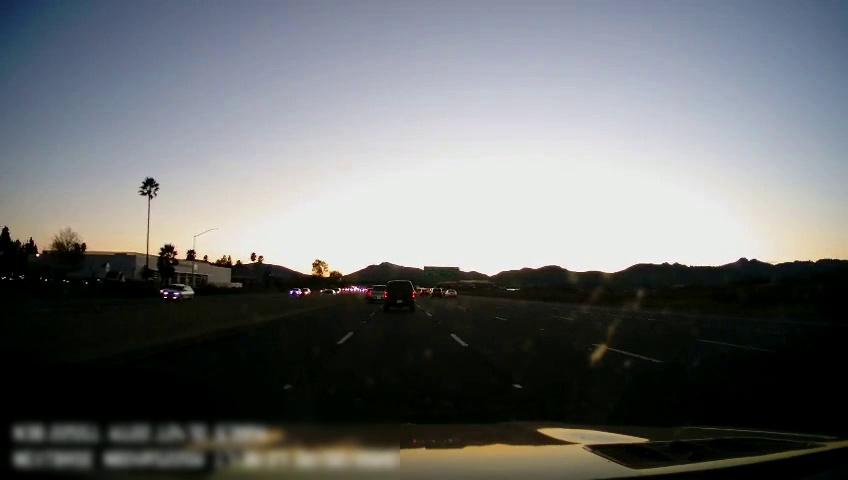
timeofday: Dusk/Dawn/Twilight
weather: Sunny
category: Drivable Space
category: Drivable Space
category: Vehicles | Car
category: Vehicles | Car
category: Vehicles | SUV
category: Vehicles | Truck
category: Vehicles | Car
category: Vehicles | Car
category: Vehicles | SUV
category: Lanes | Alternate Lane
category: Lanes | Current Lane
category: Lanes | Current Lane
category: Lanes | Alternate Lane
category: Lanes | Alternate Lane
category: Lanes | Alternate Lane